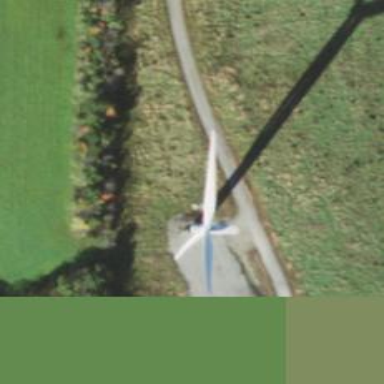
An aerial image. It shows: Wind generator powered by horizontal-axis wind turbine.